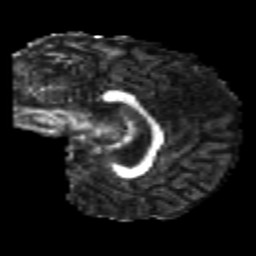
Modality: FA
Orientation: sagittal
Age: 23
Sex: female
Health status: healthy
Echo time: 0.074 s